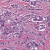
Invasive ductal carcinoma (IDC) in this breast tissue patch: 1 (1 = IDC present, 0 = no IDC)